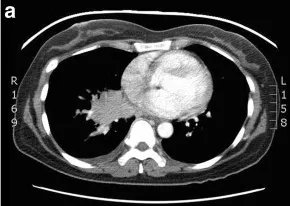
A; Thoracic CT scan at presentation. Irregular mass impacting the right superior lobar bronchus.
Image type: radiology (ct)